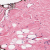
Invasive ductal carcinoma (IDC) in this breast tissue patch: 0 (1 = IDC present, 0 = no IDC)